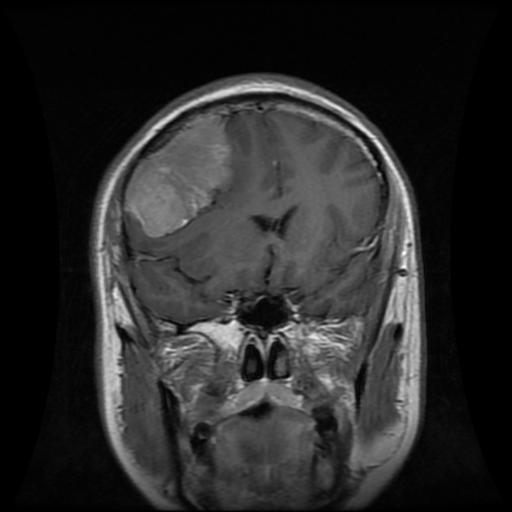
Label: meningioma